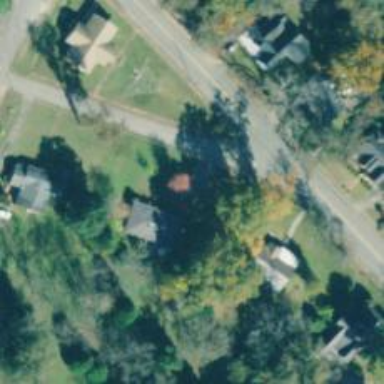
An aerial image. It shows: Driveway leading to service road.